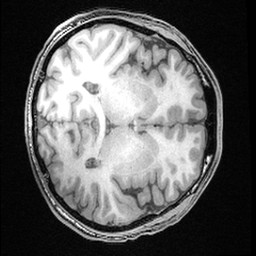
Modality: T1w
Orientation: axial
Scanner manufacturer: ge
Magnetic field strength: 3 T
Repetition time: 0.008572 s
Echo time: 0.003384 s